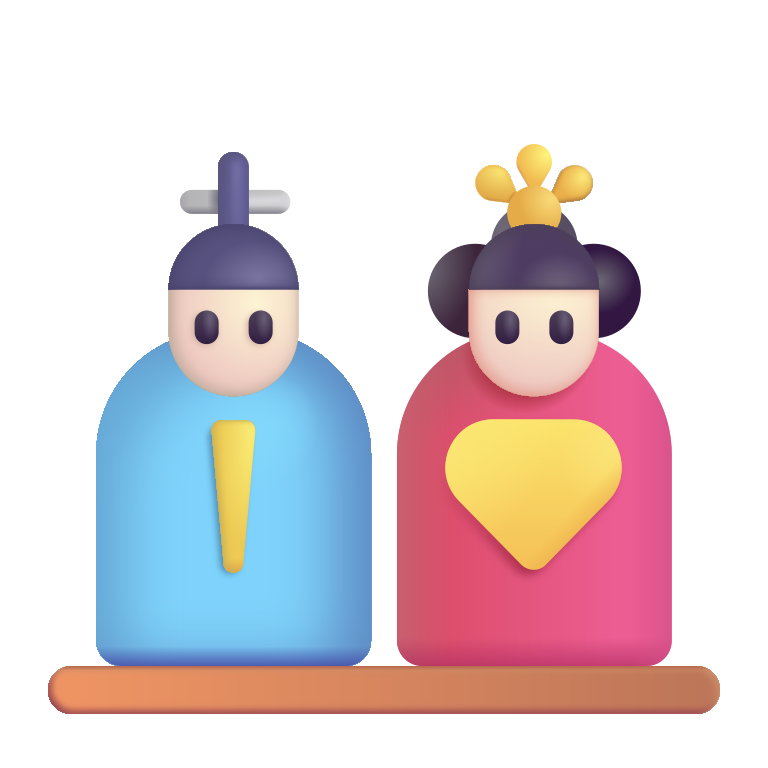
japanese dolls color